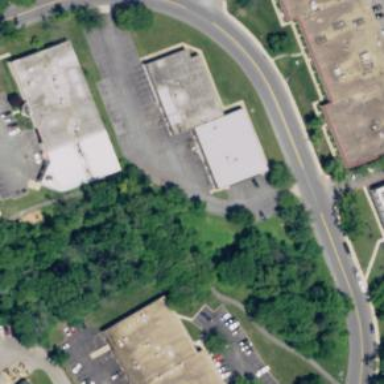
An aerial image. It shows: Commercial building.